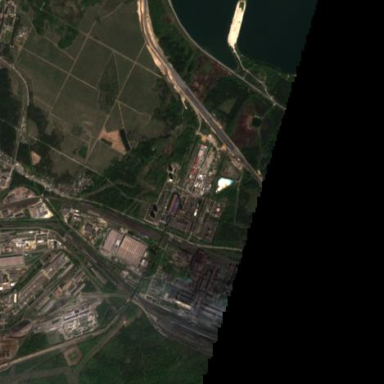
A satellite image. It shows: Industrial area with power plant.